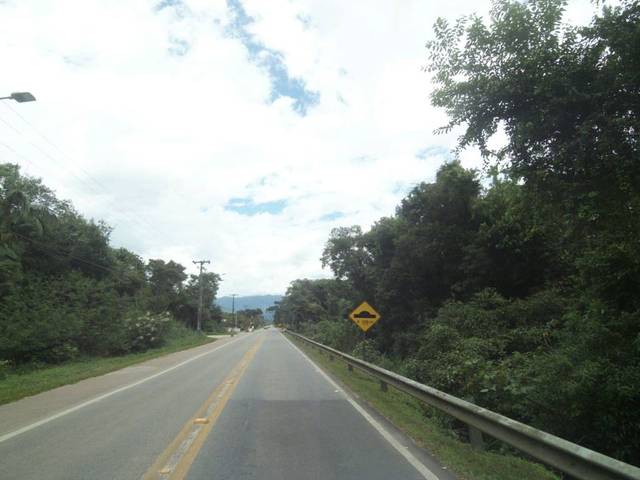
Region: Brazil
Coordinates: -25.473, -48.839